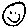
Label: smiley face